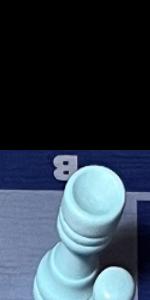
Label: Rook_White